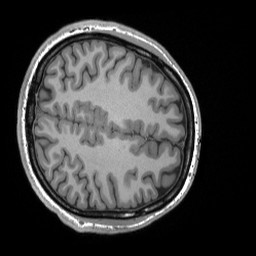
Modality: T1w
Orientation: axial
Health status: ill
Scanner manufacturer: siemens
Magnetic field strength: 3 T
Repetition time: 2.3 s
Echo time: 0.00243 s